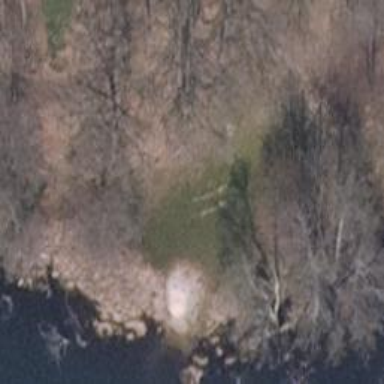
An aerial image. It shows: Grassy path.